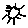
Label: sun